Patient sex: M
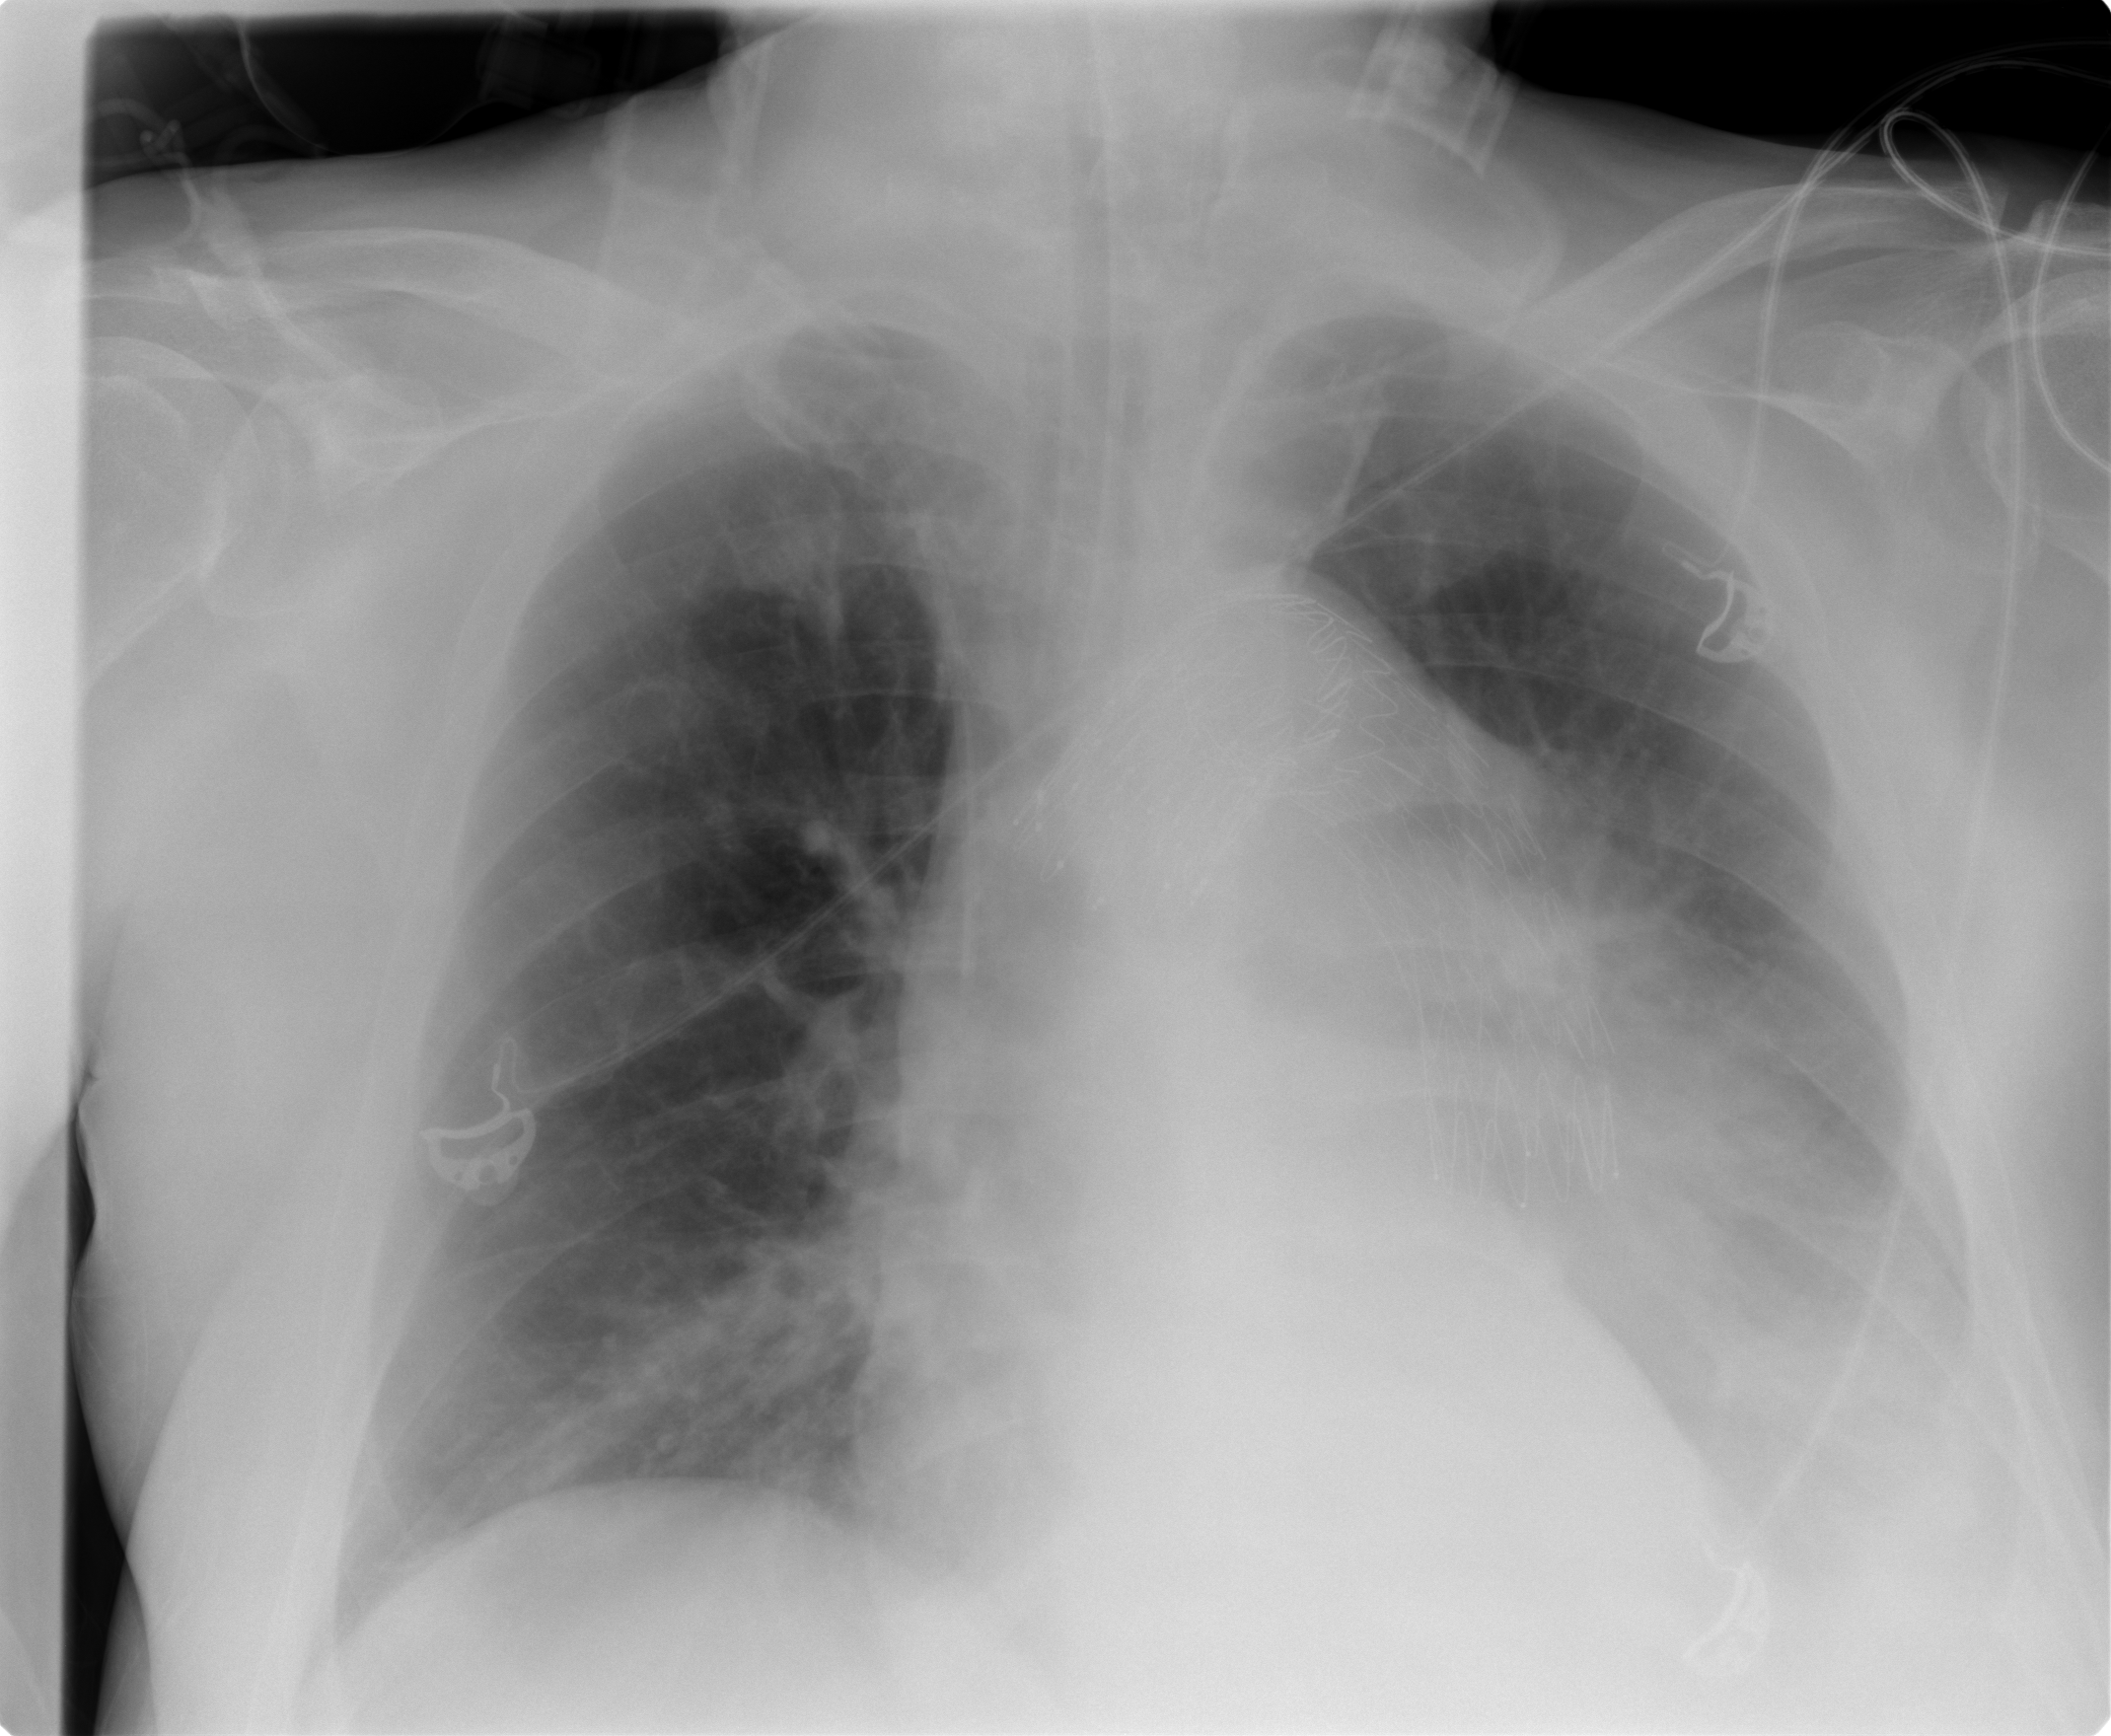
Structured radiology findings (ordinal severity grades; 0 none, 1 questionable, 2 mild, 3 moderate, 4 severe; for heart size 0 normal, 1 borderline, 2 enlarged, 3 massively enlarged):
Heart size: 0
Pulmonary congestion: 0
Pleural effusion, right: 0
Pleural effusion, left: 3
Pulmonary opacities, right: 0
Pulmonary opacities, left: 0
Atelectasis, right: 2
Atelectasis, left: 3